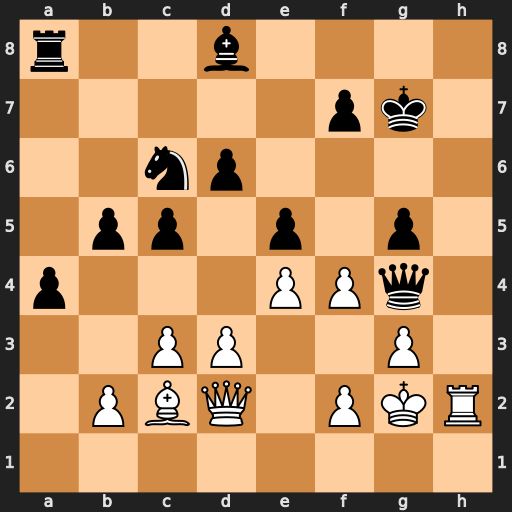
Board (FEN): r2b4/5pk1/2np4/1pp1p1p1/p3PPq1/2PP2P1/1PBQ1PKR/8
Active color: w
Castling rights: -
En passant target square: -
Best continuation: f5 a3 bxa3